Field crop: maize
Growth stage: 2
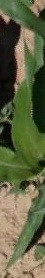
Species: maize